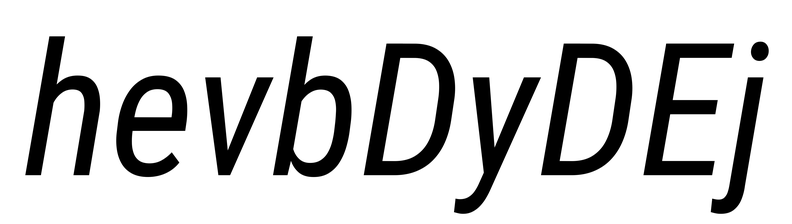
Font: Roboto-Italic_Condensed_Italic